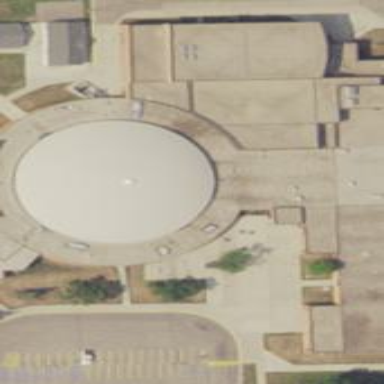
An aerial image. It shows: White roof on building.